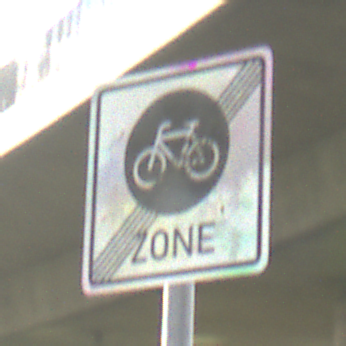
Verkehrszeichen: EndeFahrradzone
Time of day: SunriseSunset
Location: Outdoor (Suburban)
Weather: PartlyCloudy
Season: NotSpecified
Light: Natural